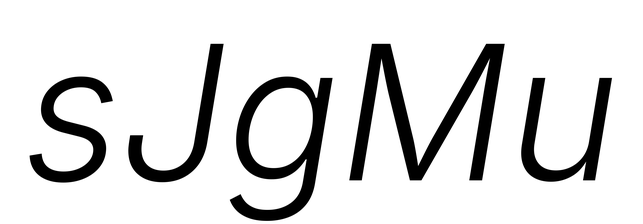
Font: Inter-Italic_Light_Italic